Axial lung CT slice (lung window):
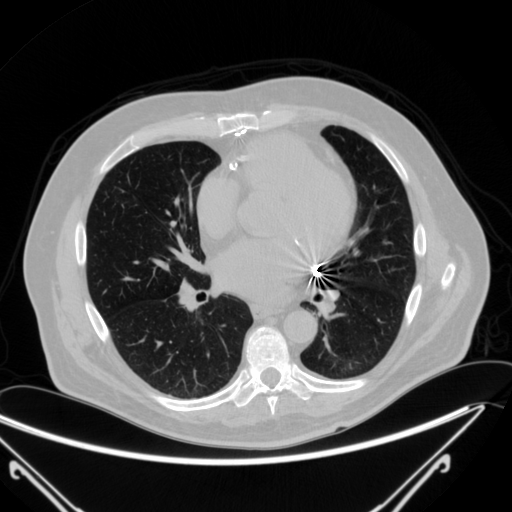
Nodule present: no